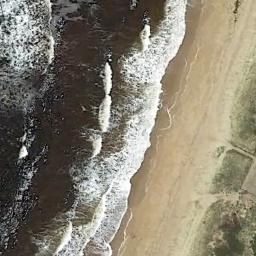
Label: beach